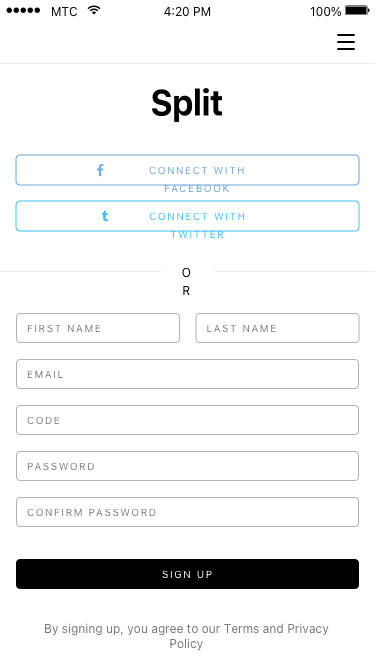
Text in this UI design:
By signing up, you agree to our Terms and Privacy Policy
Or